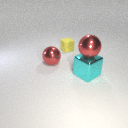
large cyan metal cube in front of small yellow rubber cube